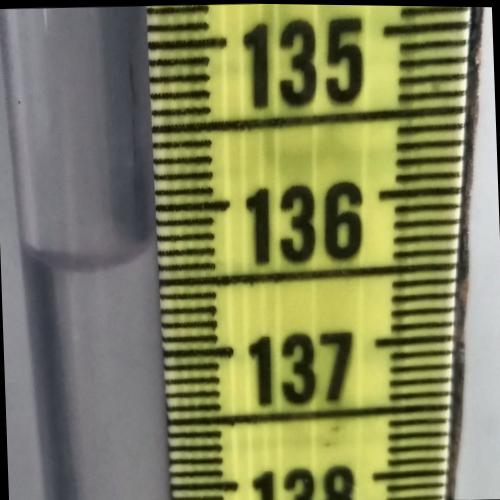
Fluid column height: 136.3 cm